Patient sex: F
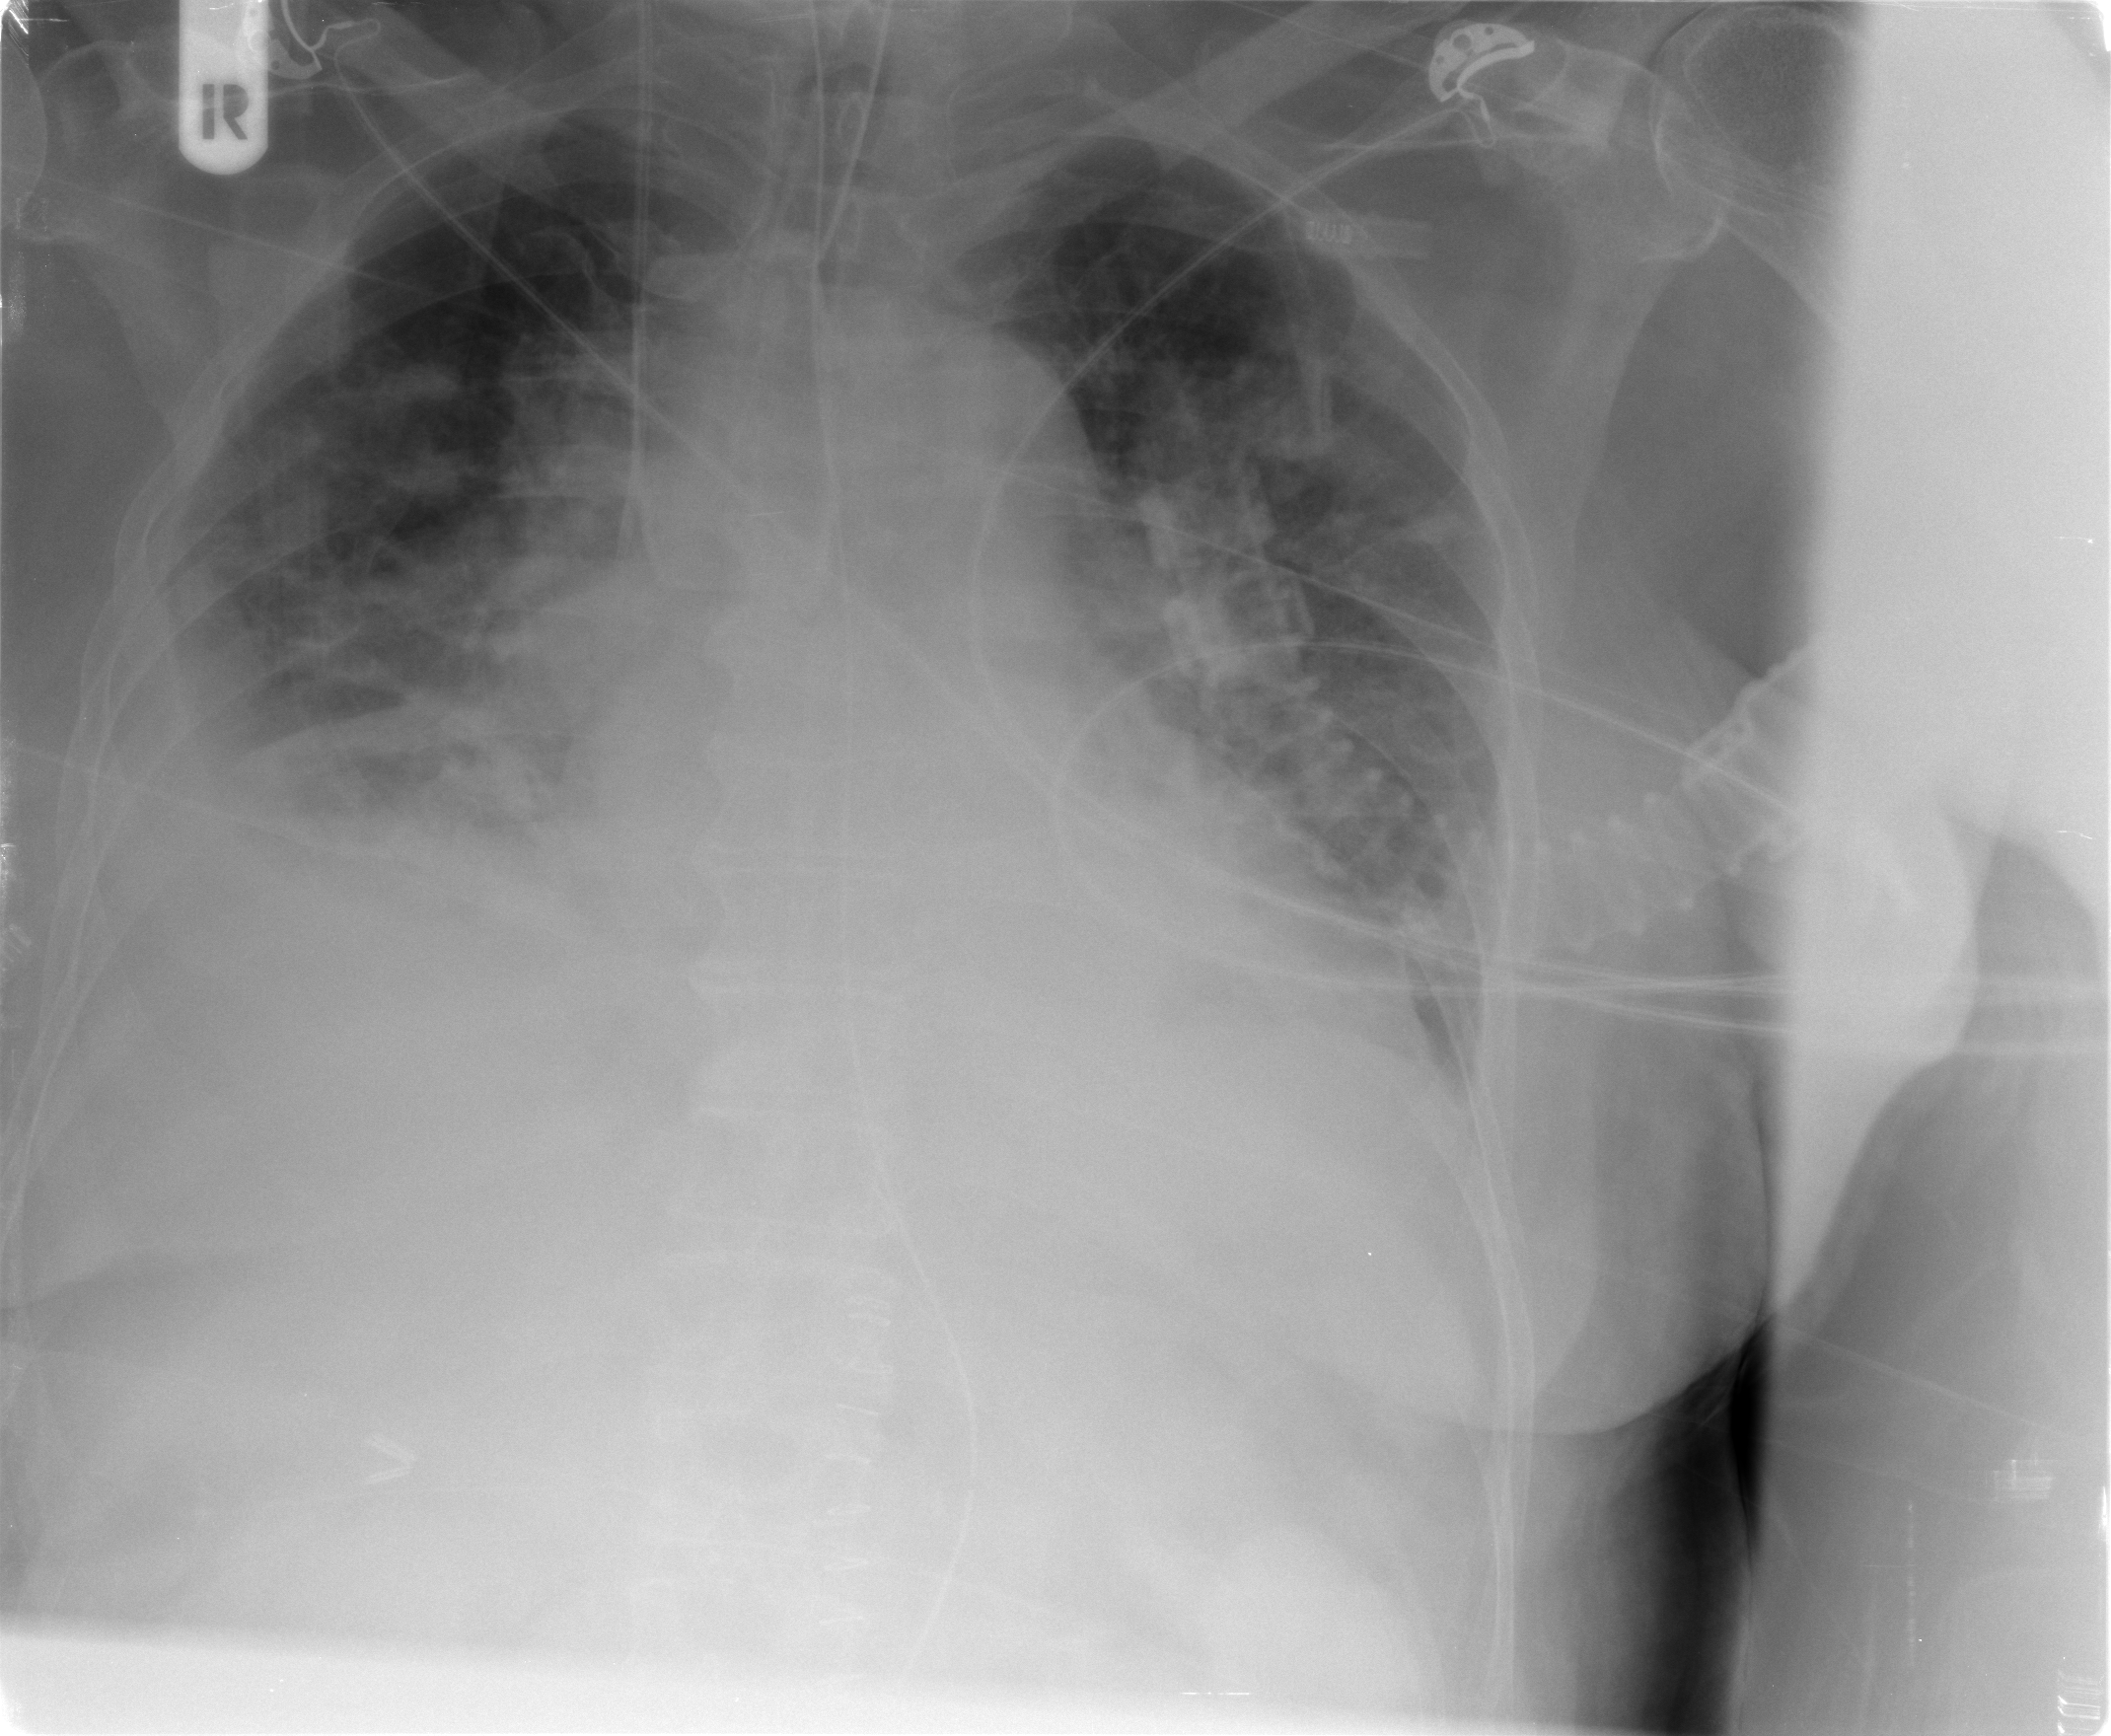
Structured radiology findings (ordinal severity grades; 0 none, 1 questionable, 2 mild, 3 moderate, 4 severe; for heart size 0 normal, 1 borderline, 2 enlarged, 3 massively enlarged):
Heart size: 2
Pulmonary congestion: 2
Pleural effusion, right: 2
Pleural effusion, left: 1
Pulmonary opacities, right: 2
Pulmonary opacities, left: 2
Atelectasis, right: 3
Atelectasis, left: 3